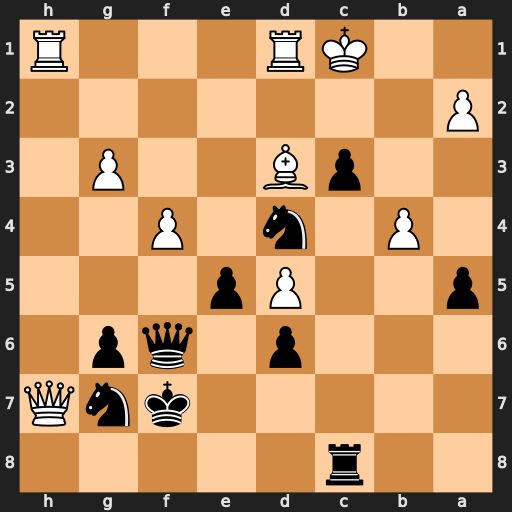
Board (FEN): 2r5/5knQ/3p1qp1/p2Pp3/1P1n1P2/2pB2P1/P7/2KR3R
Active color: b
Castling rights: -
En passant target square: -
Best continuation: c2 Bxg6+ Qxg6